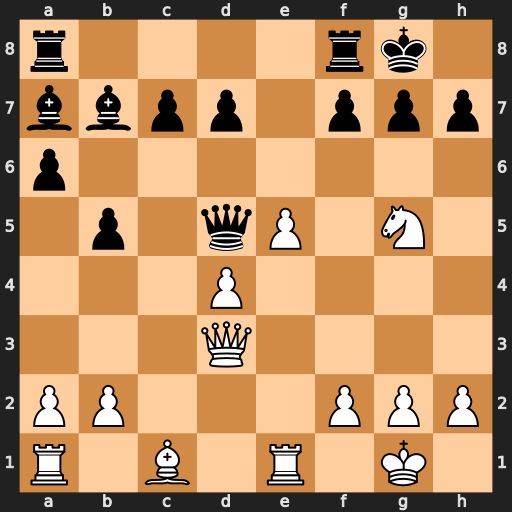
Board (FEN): r4rk1/bbpp1ppp/p7/1p1qP1N1/3P4/3Q4/PP3PPP/R1B1R1K1
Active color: w
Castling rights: -
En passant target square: -
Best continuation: Qxh7#